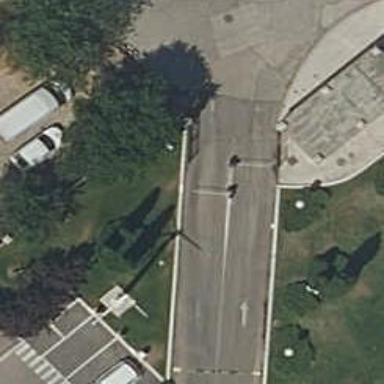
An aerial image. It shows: Lift gate barrier.